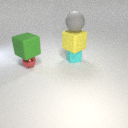
large gray rubber sphere above small cyan rubber cube